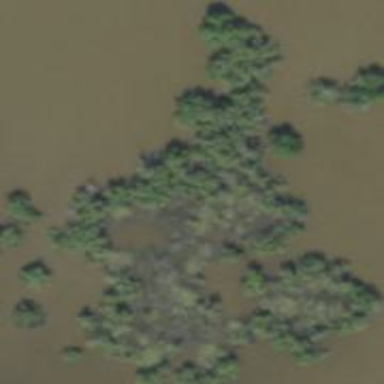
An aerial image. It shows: Mangrove wetland featuring Mangrove Swamp plant community.